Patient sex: M
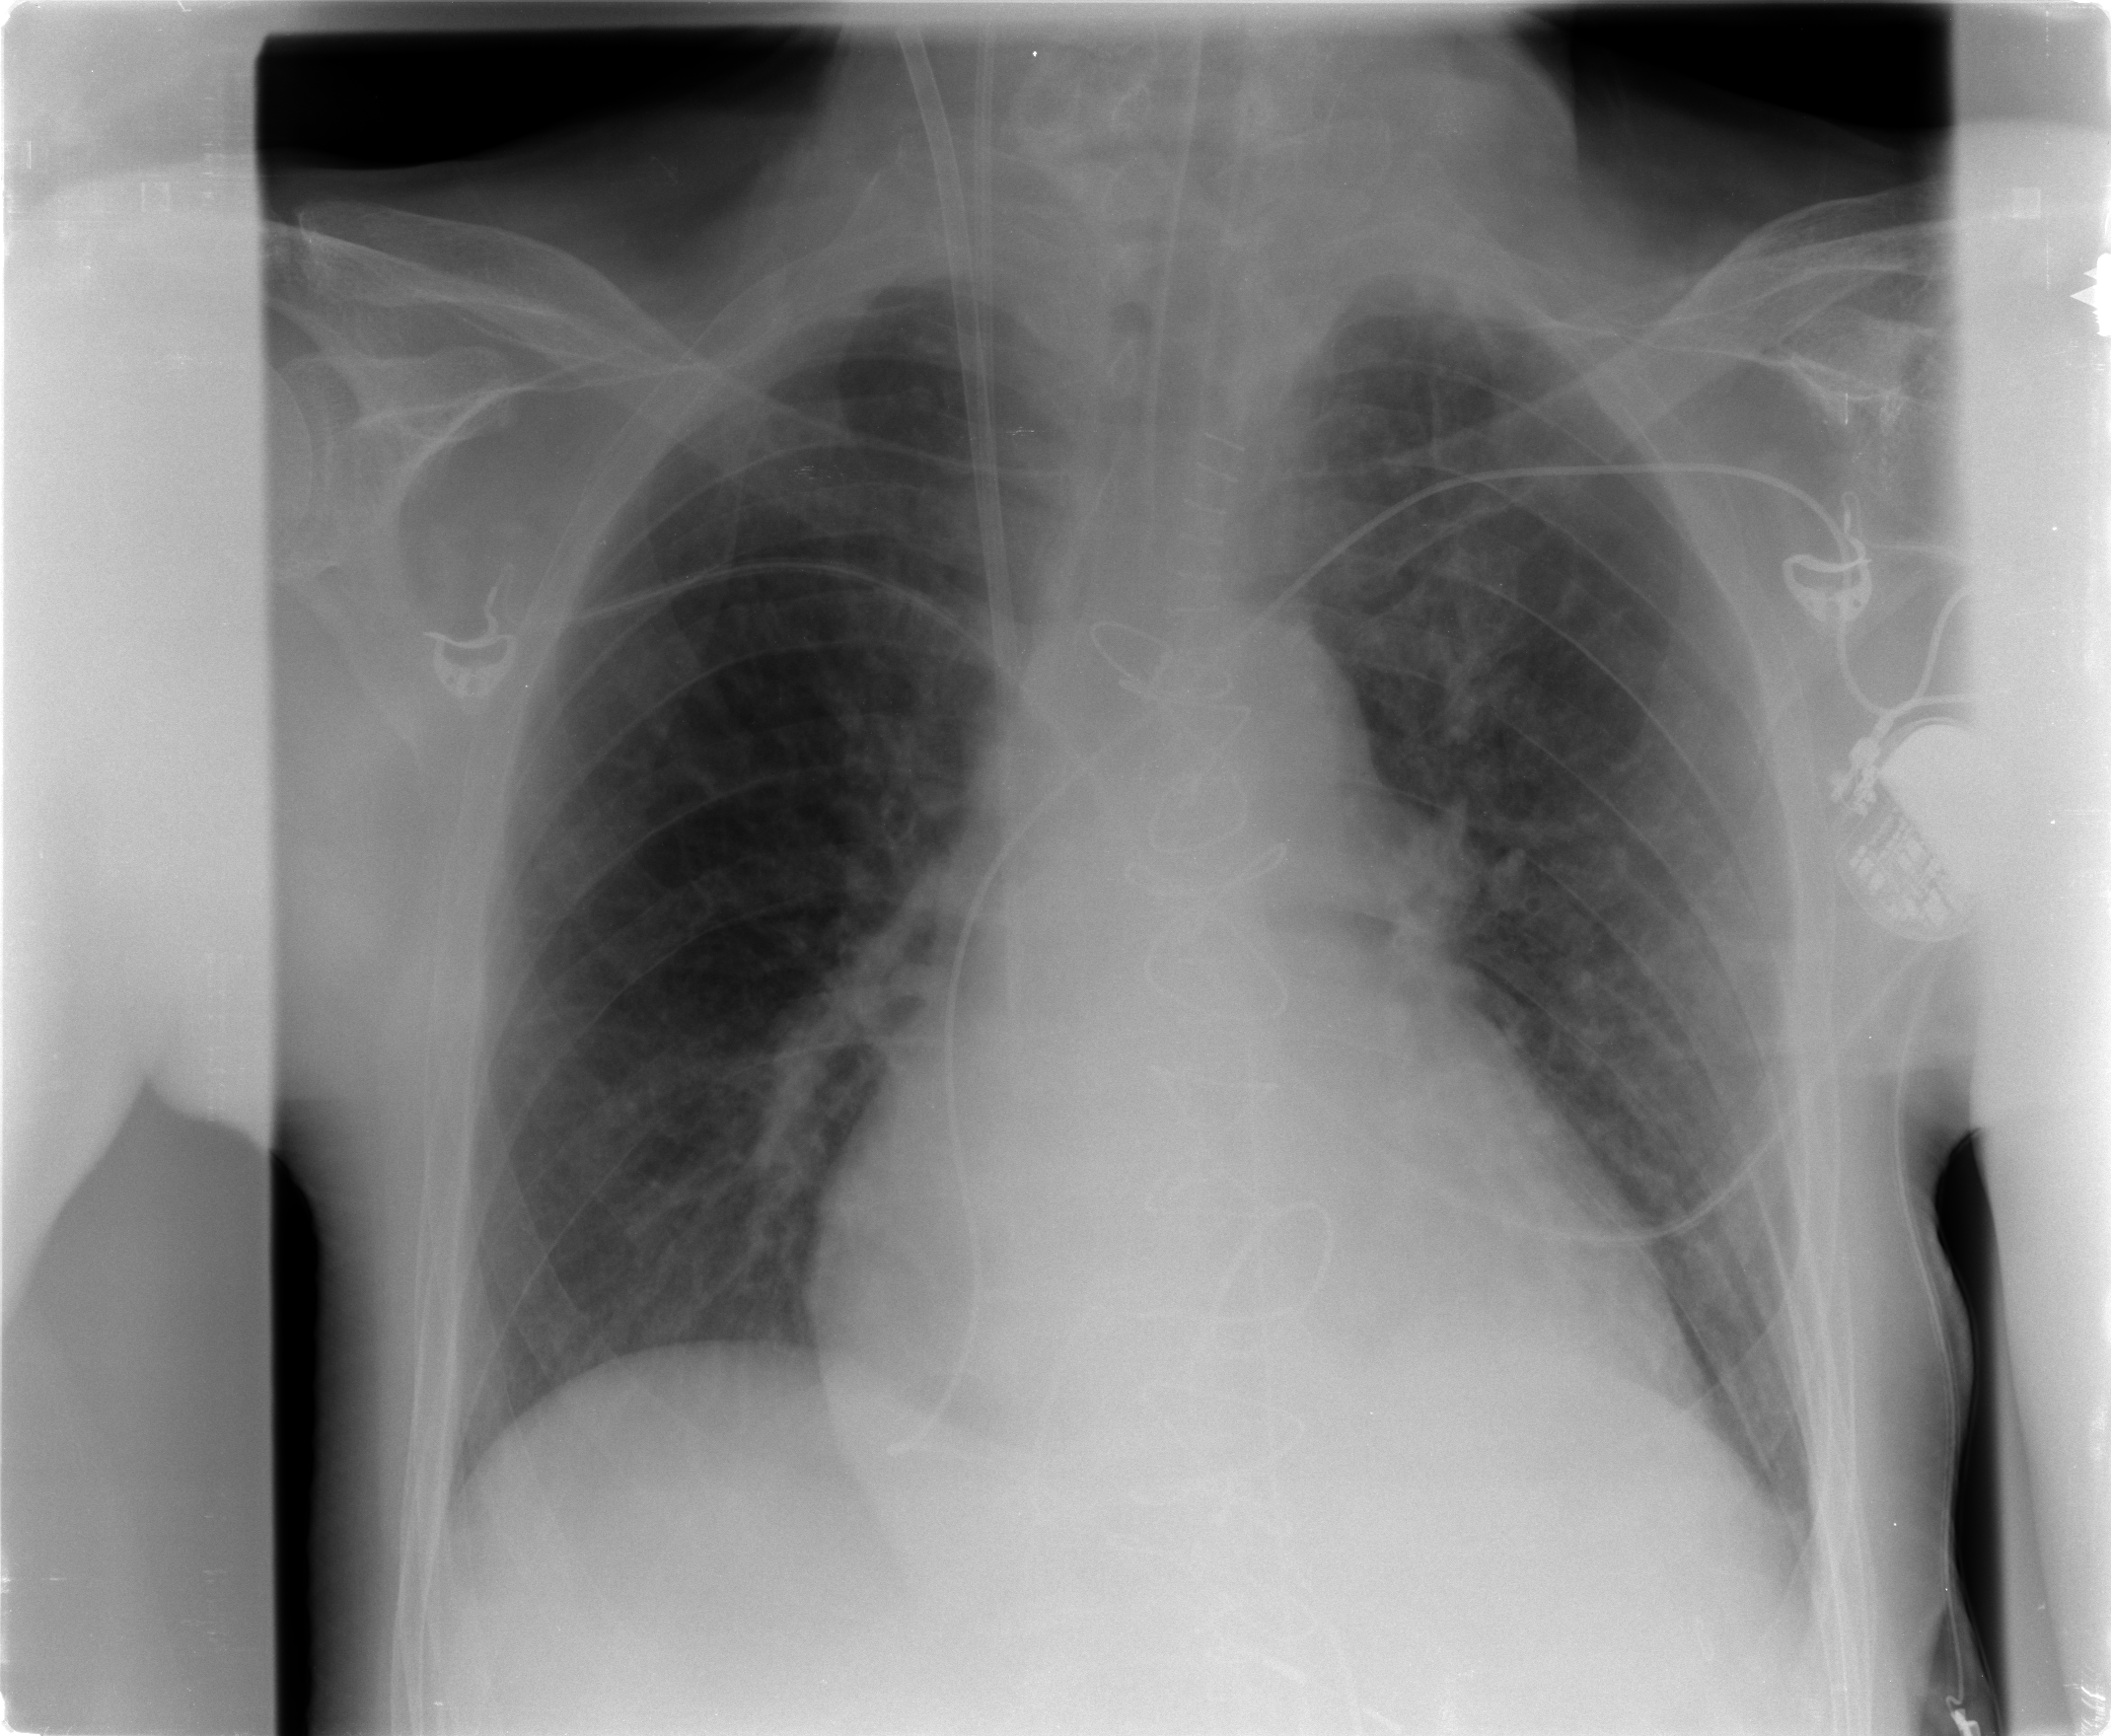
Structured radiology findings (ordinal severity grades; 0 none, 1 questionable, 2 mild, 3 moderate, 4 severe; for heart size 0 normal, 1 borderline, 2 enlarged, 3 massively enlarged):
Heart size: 2
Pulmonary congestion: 2
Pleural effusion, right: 0
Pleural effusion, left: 1
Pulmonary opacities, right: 0
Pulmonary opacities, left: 2
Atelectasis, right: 0
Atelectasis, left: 1